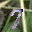
Label: 7